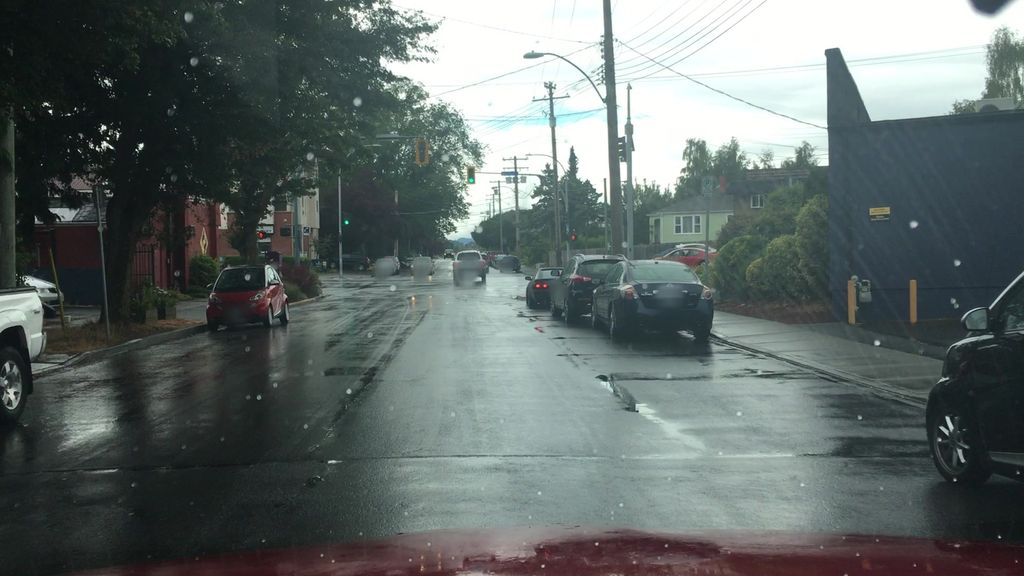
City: victoria